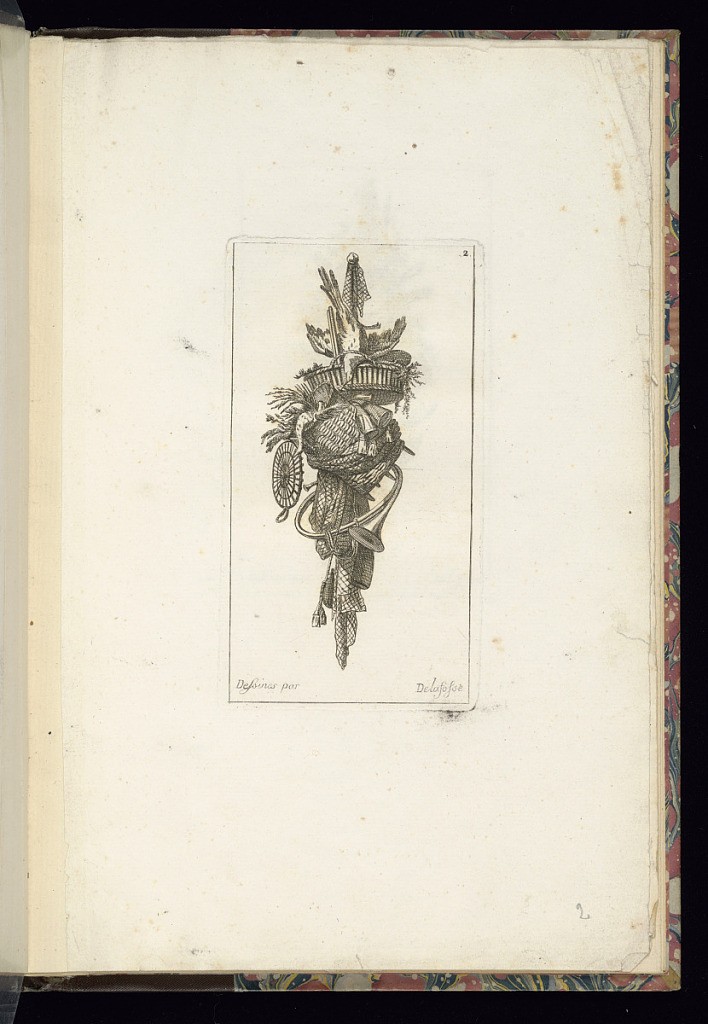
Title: Trophy Design
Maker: Jean-Charles Delafosse, French, 1734 – 1789
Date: late 18th century
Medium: Etching on laid paper
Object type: Print
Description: Design for an ornamental hanging trophy. A copy after one of the trophies in the print titled ‘Attributs de Chasse' (Attributes of Hunting), published in 1771 by Jacques-François Chereau, engraved by Pierre François Tardieu, after Jean Charles Delafosse. Trophy depicting objects associated with hunting, including baskets, nets, horns, dead birds, hunting purse or powder flask, and foliate branches. The plate is numbered.